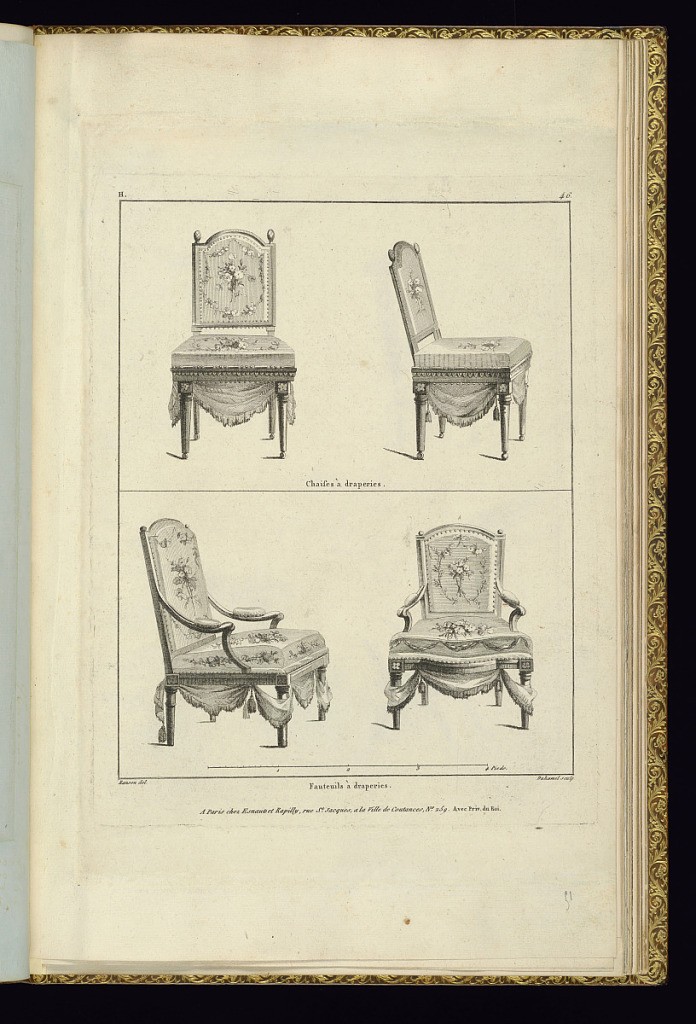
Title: Chaises à draperies / Fauteuils à draperies
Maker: Pierre Ranson, French, 1736–1786
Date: late 18th century
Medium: Etching and engraving on paper
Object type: Print
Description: Four designs for chairs (lower two: armchairs) upholstered with floral motifs and decorated with hanging drapery and tassels. The frames are carved with a leaf running pattern and rosettes. A scale below. The plate is titled, numbered, and signed.